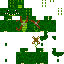
A female skeleton skin with green skin, wearing brown helmet dressed in a green robe top and brown pants, featuring a closed mouth.